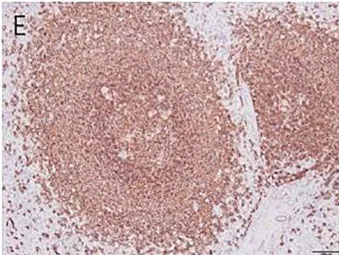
CD20 was scattered positively among the B cells (E). Magnification x100 (panels A); x200 (B-F).
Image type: pathology (immunostaining)